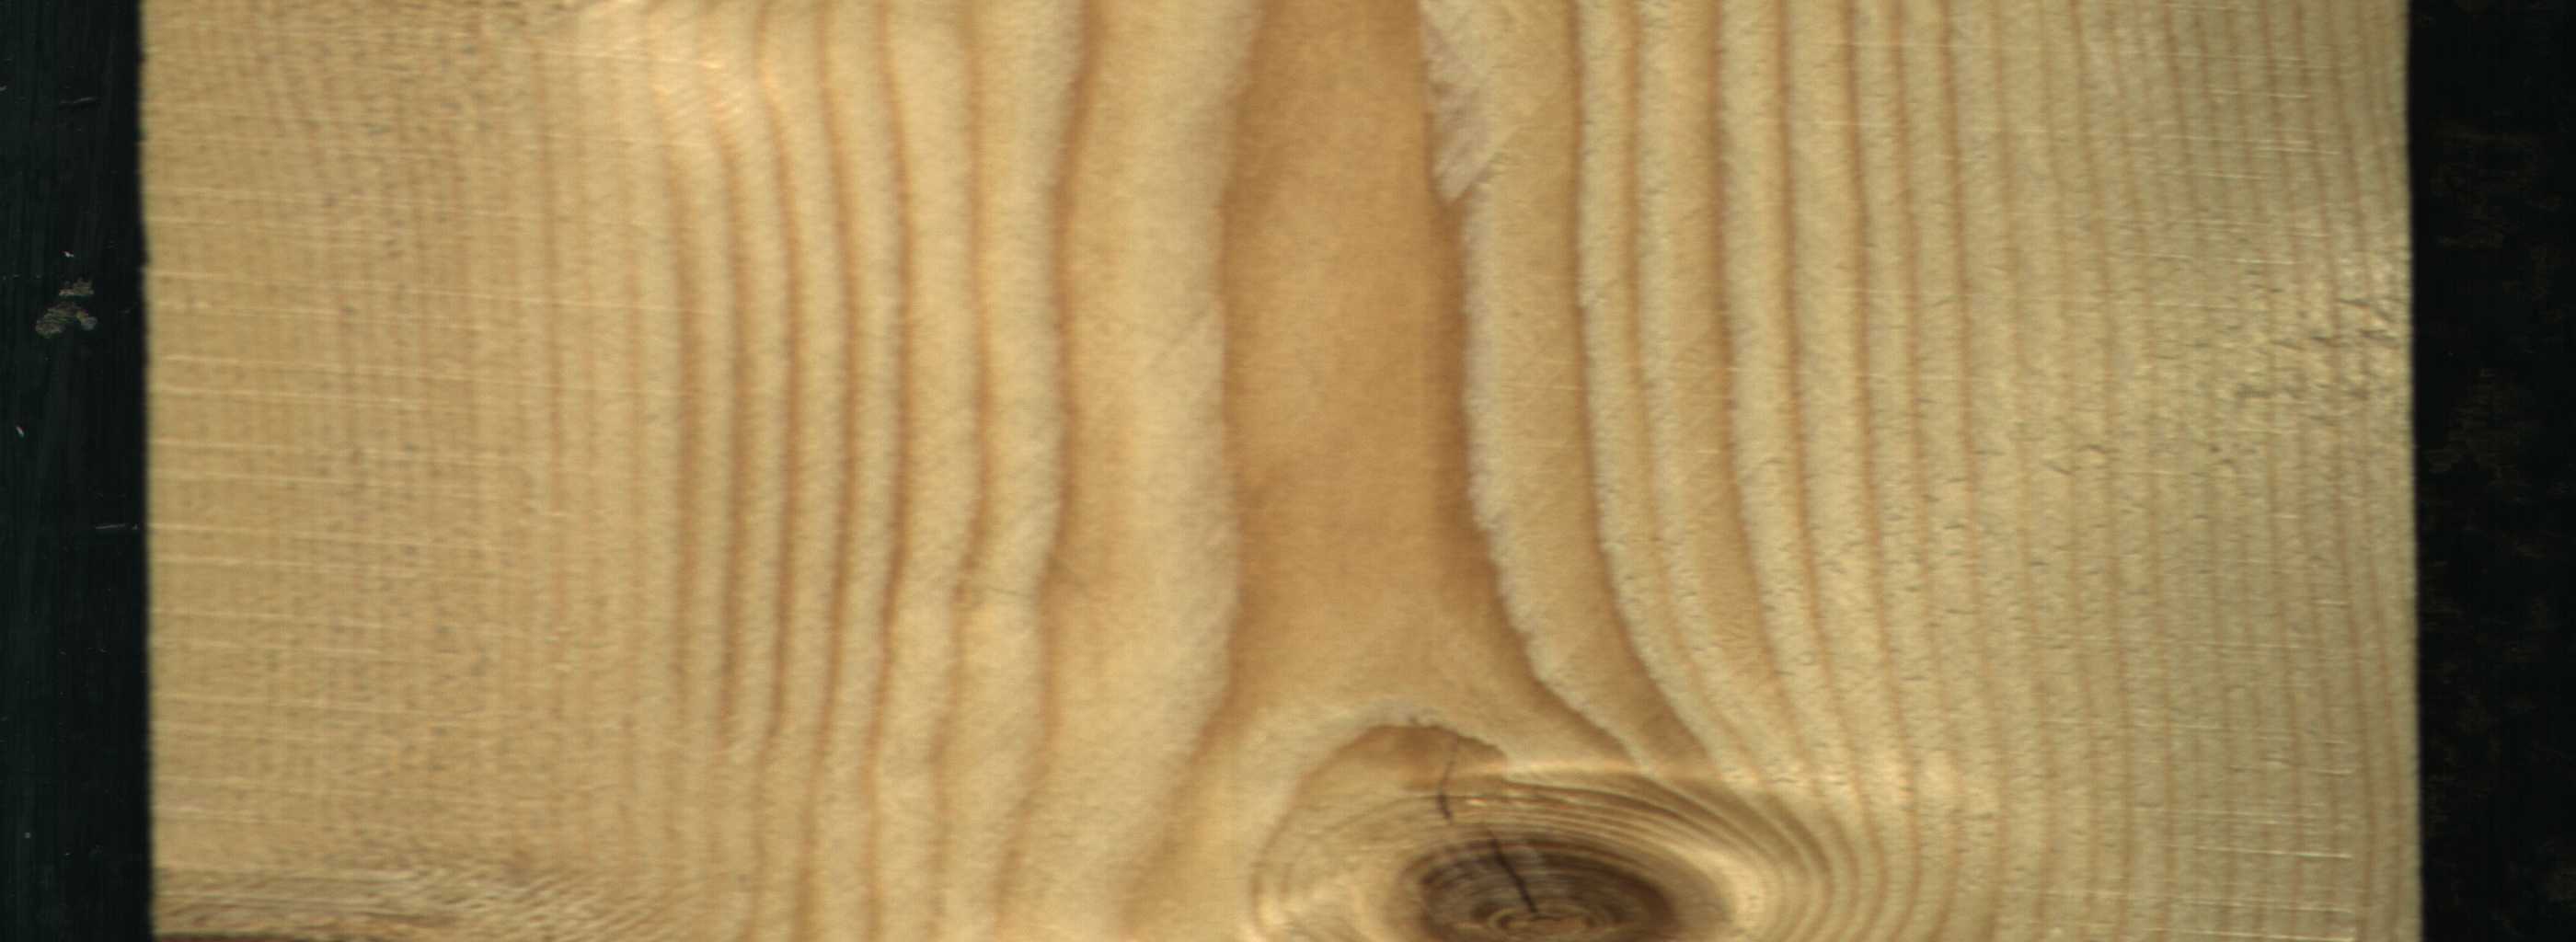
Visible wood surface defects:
Dead_Knot
Live_Knot